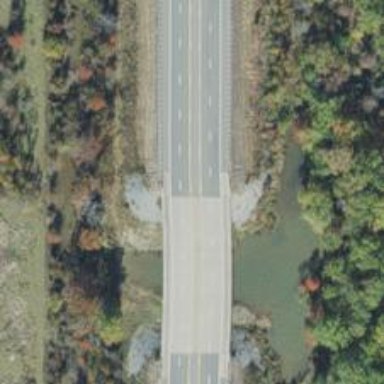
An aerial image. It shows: Beam bridge on trunk highway.